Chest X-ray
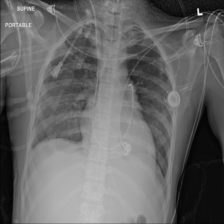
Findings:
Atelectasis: negative
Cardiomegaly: negative
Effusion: negative
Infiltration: negative
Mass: negative
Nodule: negative
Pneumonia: negative
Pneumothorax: negative
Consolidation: negative
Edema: negative
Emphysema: negative
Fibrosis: negative
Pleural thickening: negative
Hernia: negative